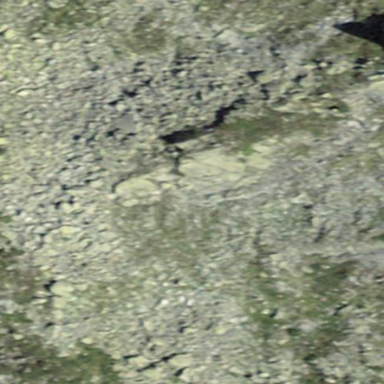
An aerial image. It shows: Natural scree.